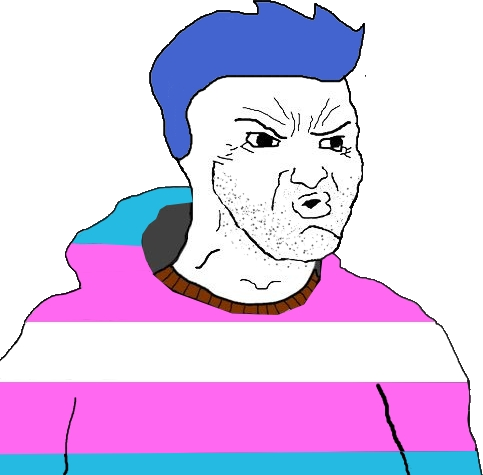
Label: 5_Hooker